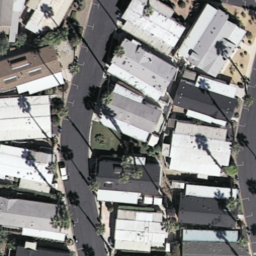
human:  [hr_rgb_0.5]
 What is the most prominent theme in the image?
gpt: mobile home park